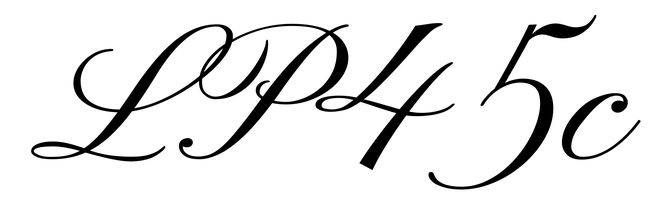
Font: PinyonScript-Regular